Aerial crown-view tile of a tropical tree (Barro Colorado Island, Panama), acquired 20250616:
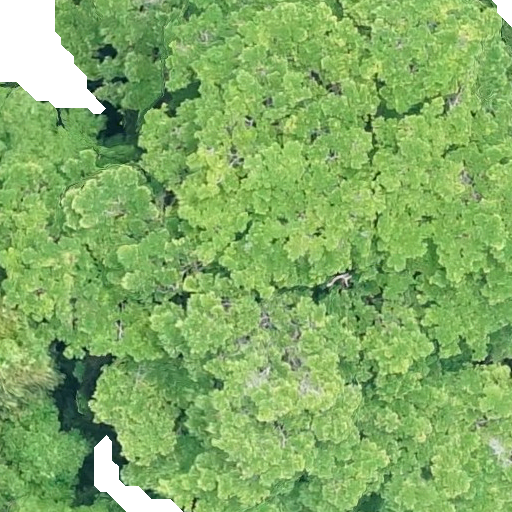
Species: Terminalia amazonia
GBIF accepted scientific name: Terminalia amazonica
Crown area: 610.872 m²